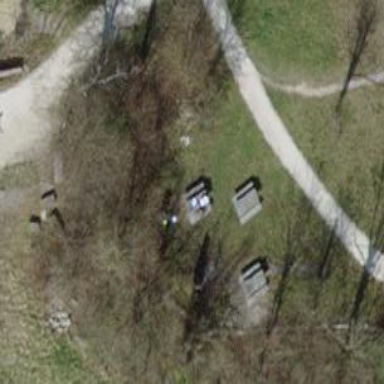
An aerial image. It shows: Picnic table located in leisure land area.